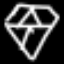
Label: diamond